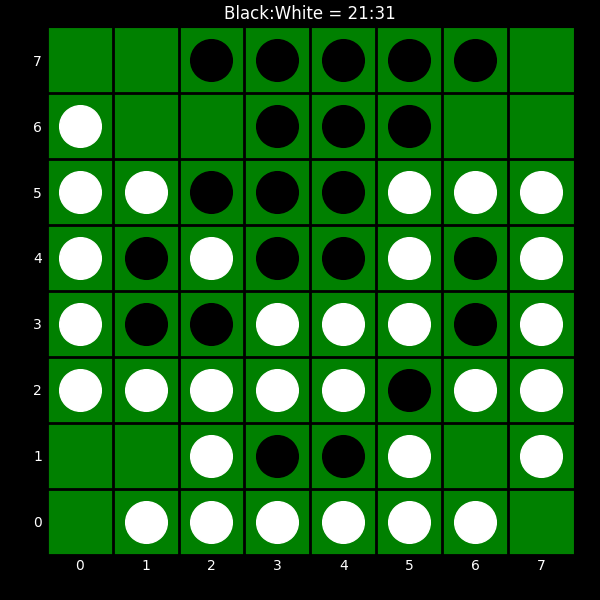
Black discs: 21
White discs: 31